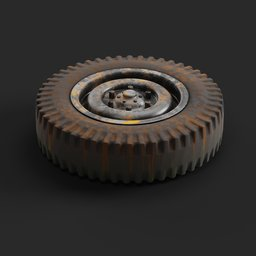
Label: mechanical